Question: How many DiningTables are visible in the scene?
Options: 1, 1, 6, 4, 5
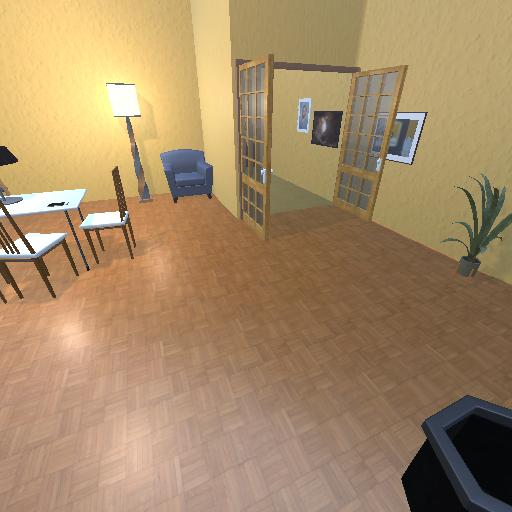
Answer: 1